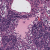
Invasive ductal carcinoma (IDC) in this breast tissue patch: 0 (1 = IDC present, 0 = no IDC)